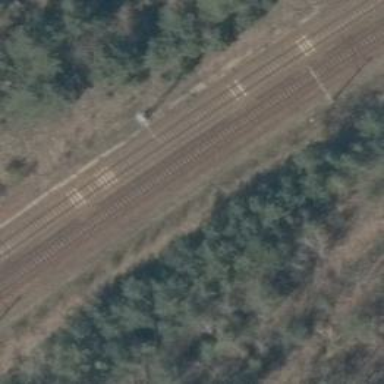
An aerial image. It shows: Railway with electrified contact lines.